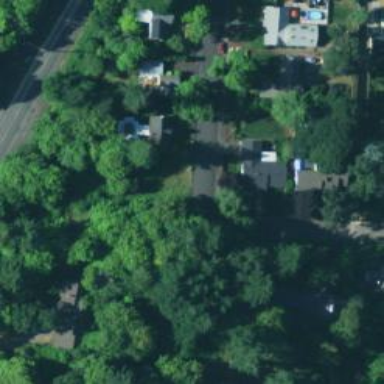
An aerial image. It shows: Residential road with sidewalk on the left side.